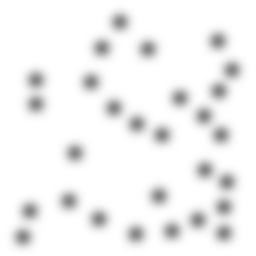
Squares: 0
Triangles: 0
Stars: 28
Total shapes: 28